Field crop: maize
Growth stage: 2
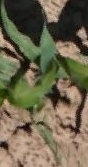
Species: maize